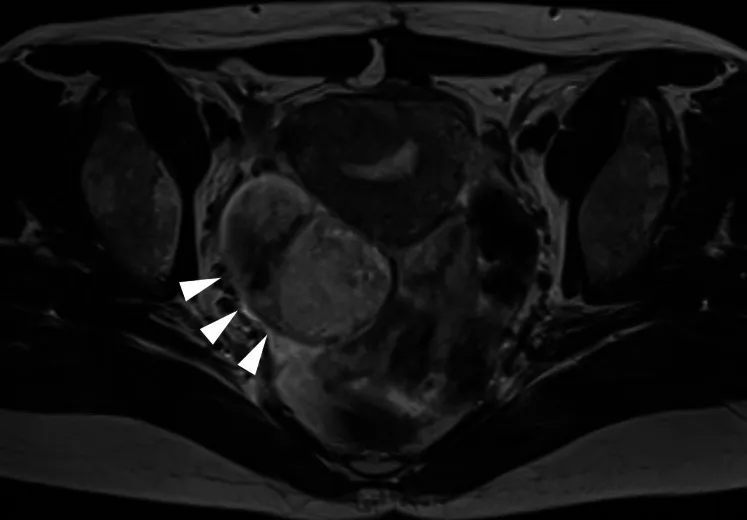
T2-weighted magnetic resonance imaging scan (transverse section) showing right ovarian tumor, suggesting the recurrence of serous borderline tumor (arrowheads).
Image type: radiology (mri)